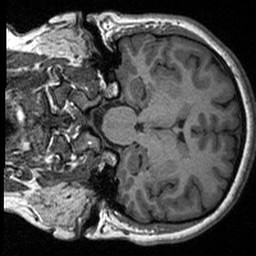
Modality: T1w
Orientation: coronal
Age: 23
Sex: female